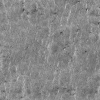
Atmospheric dust classification: not_dusty